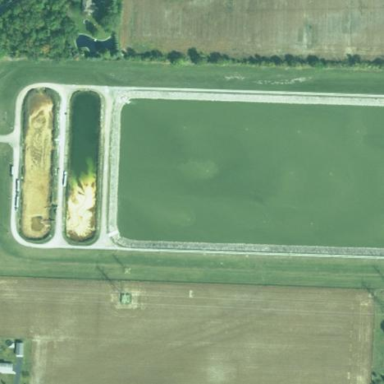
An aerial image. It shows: Wastewater plant.